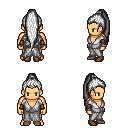
a pixel art fantasy rpg character, male body template, human, tanned skin, white robe, white pants, white extra-long topknot hairstyle, cloth bracers, brown shoes, four views (front, back, left, right), 2x2 character sprite sheet, small pixel art, hard edges, no anti-aliasing